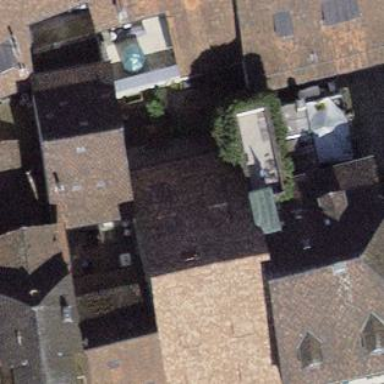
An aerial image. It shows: Building with tile roof.